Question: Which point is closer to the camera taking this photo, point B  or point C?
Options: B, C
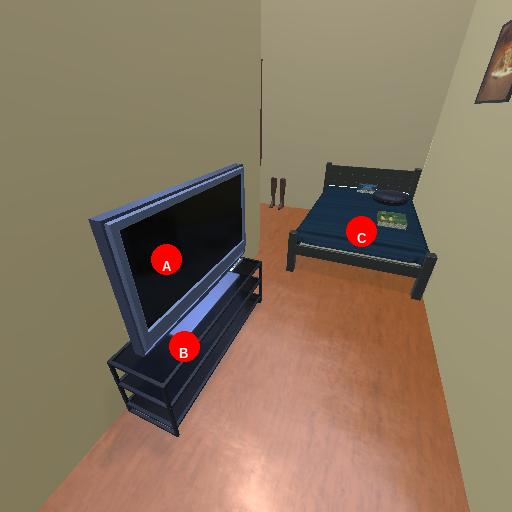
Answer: B